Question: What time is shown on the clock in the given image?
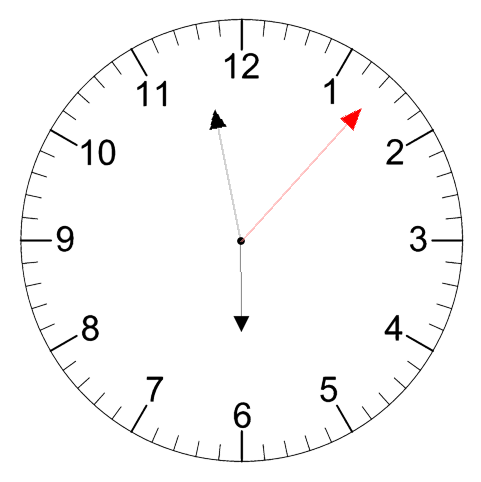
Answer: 05:58:07